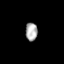
Tissue: prostate
Cell type: Myeloid cells
Senescence score: 0.7091
Nuclear area (px): 214
Mean DAPI intensity: 170.958